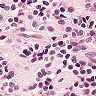
Metastatic tissue present: no